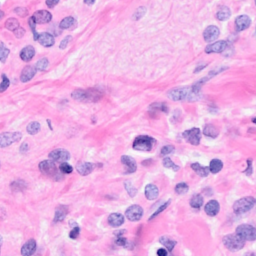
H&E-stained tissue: Breast